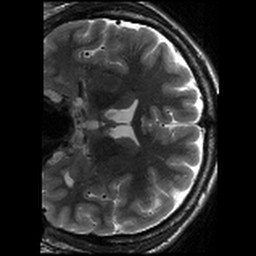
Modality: T2w
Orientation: coronal
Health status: healthy
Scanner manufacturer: siemens
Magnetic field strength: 3 T
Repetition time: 8.02 s
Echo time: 0.08 s